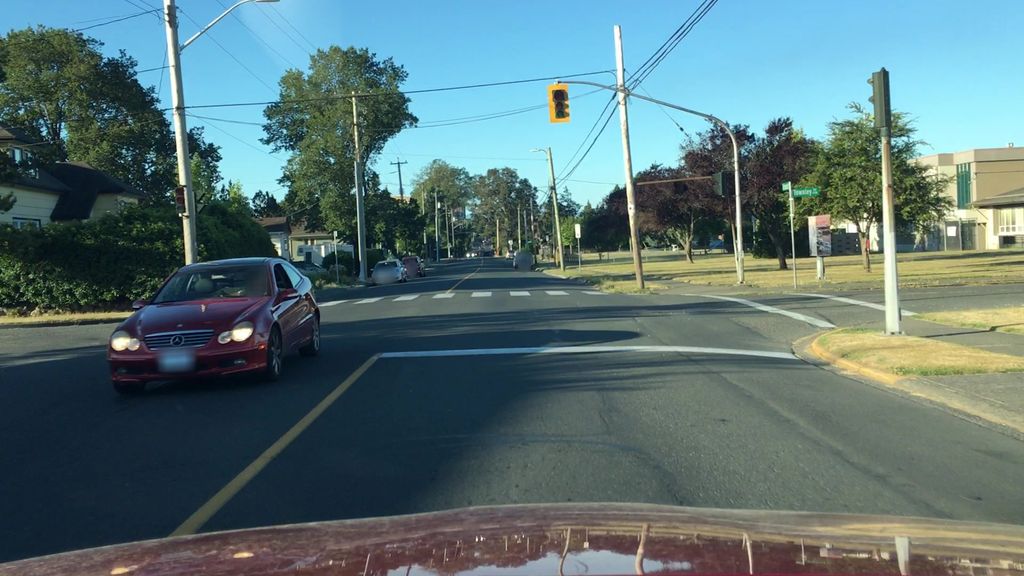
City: victoria